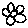
Label: flower